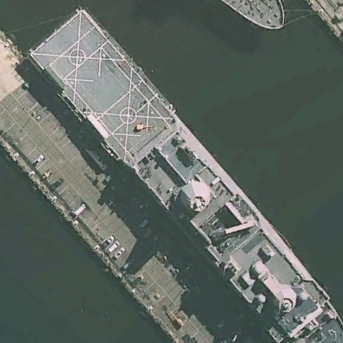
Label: combat